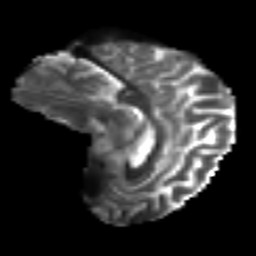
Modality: T2w
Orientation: sagittal
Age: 36
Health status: ill
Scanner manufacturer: philips
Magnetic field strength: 3 T
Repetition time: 9 s
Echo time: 0.127 s